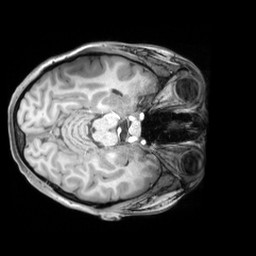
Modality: T1w
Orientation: axial
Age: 25
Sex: female
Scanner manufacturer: siemens
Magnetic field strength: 3 T
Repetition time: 1.97 s
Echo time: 0.00206 s